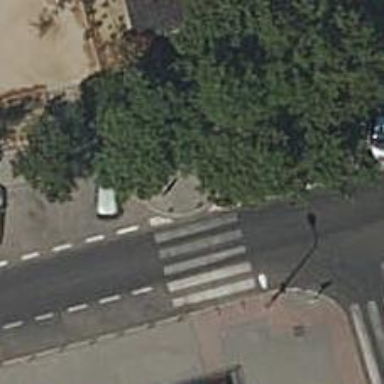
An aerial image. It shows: Bollard barrier.